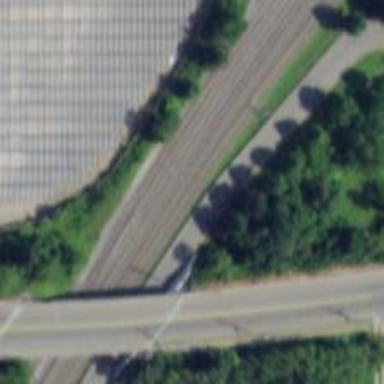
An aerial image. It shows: Railway yard in service.